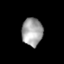
Tissue: lung
Cell type: Epithelial cells
Senescence score: 0.5436
Nuclear area (px): 566
Mean DAPI intensity: 164.514